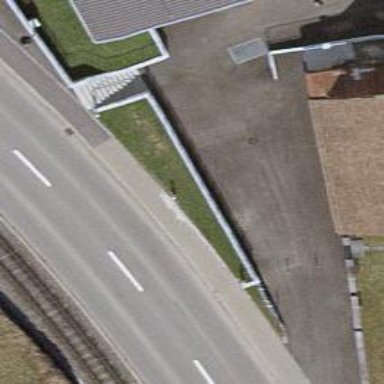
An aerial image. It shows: Sidewalk.